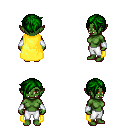
a pixel art fantasy rpg character, female body template, orc, green skin, yellow cape, white pants, green pixie cut hairstyle, white cloth bracers, four views (front, back, left, right), 2x2 character sprite sheet, small pixel art, hard edges, no anti-aliasing